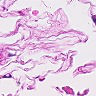
Metastatic tissue present: no